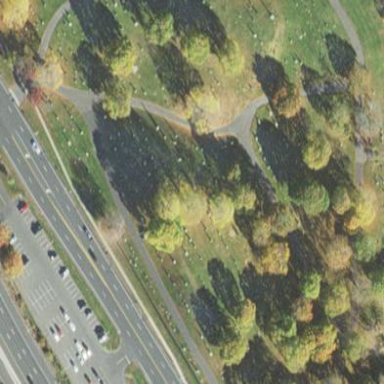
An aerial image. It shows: Cemetery.